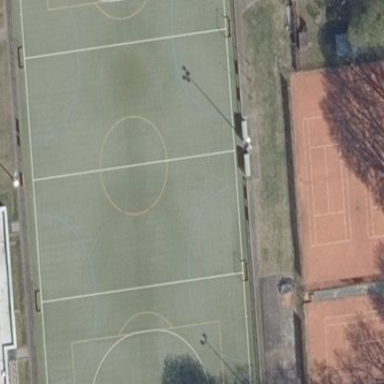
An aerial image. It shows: Pitch for hockey and soccer located in leisure land area.